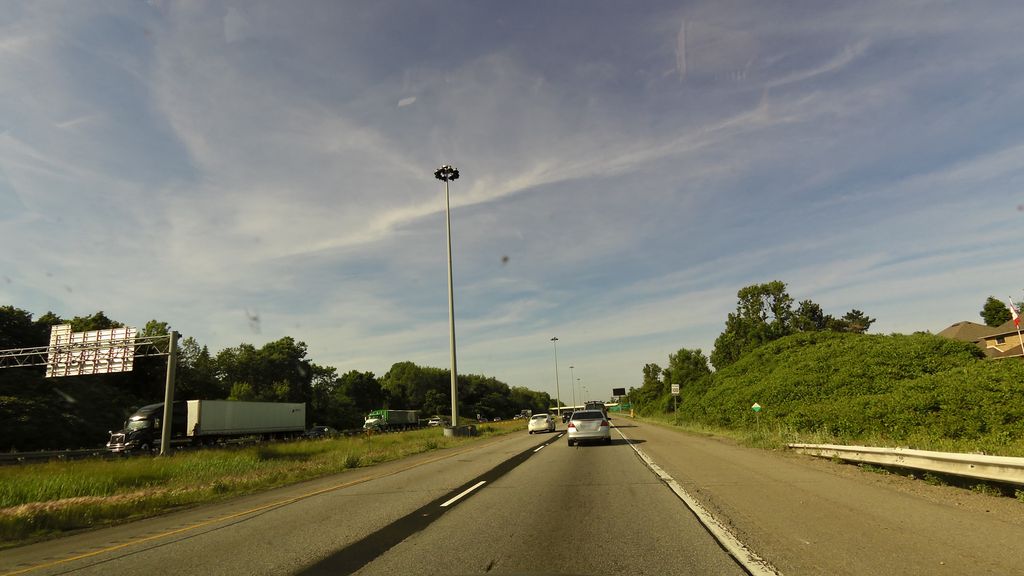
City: hamilton